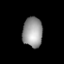
Tissue: lung
Cell type: Endothelial cells
Senescence score: 0.5735
Nuclear area (px): 578
Mean DAPI intensity: 153.773